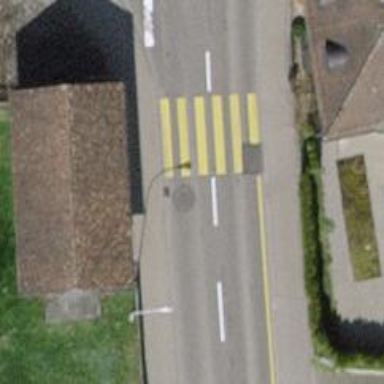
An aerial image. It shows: Uncontrolled road crossing.